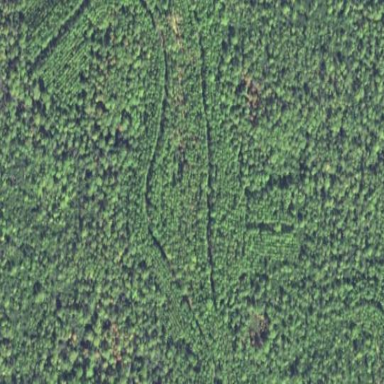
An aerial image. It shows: Forest area predominantly covered with needle-leaved trees.